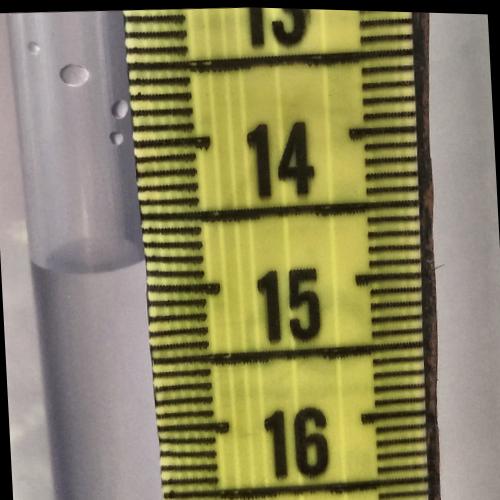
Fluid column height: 14.8 cm